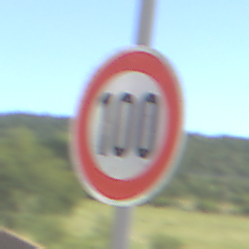
Verkehrszeichen: Geschwindigkeit100
Umgebung: Outdoor, RoadRail
Tageszeit: MorningAfternoon
Wetter: PartlyCloudy
Licht: Natural
Jahreszeit: NotSpecified
Kontrast: HighContrast